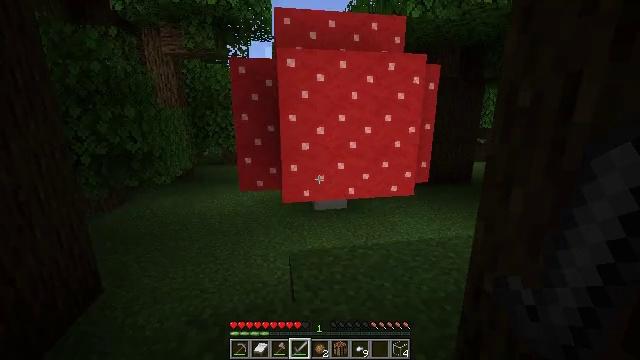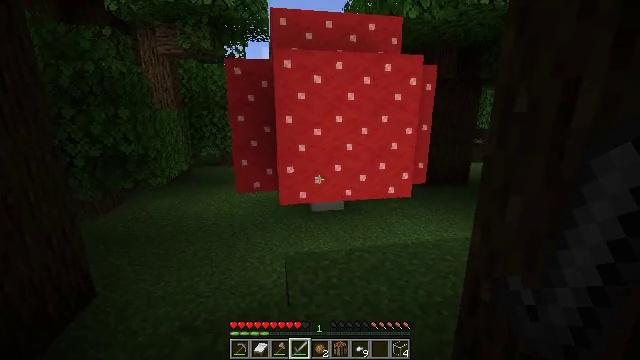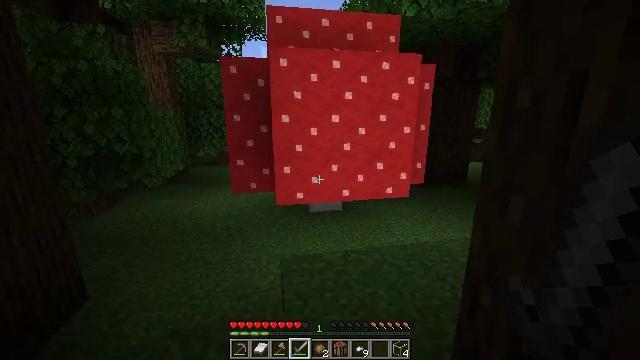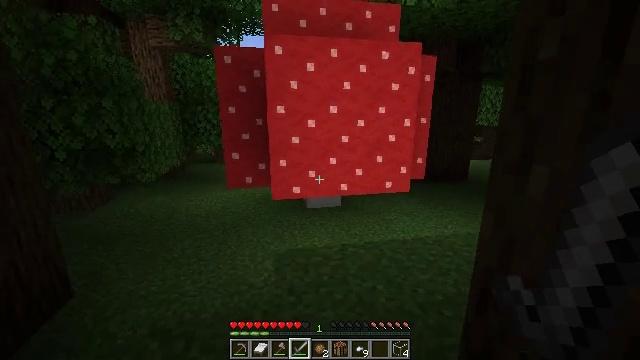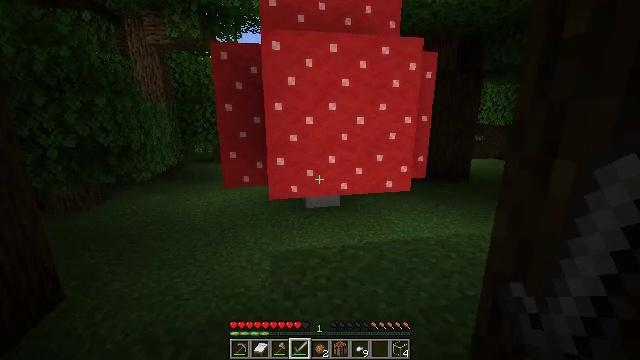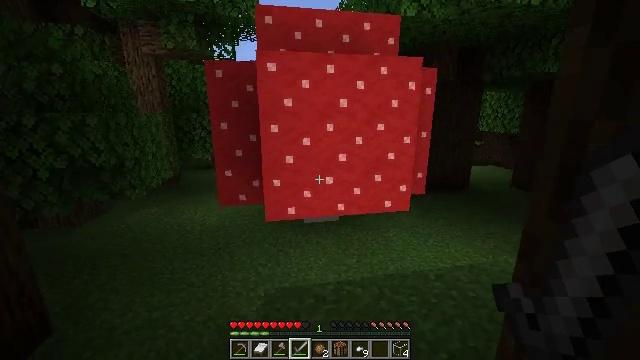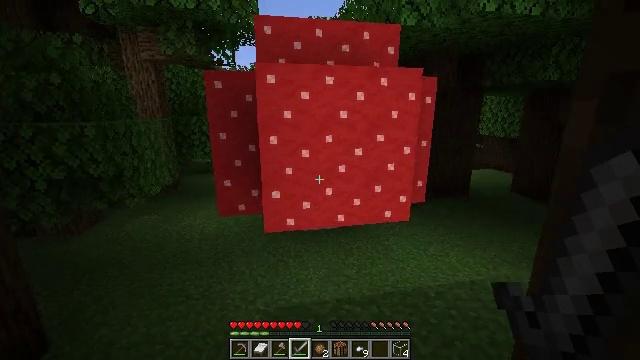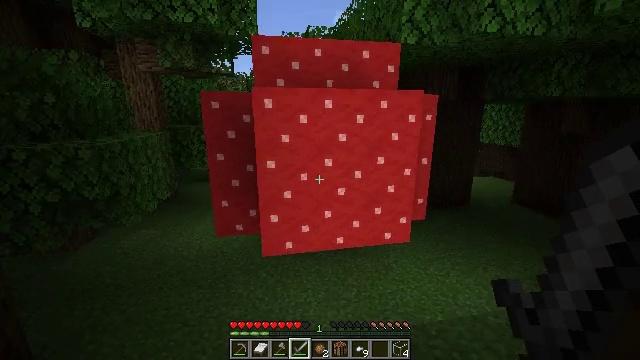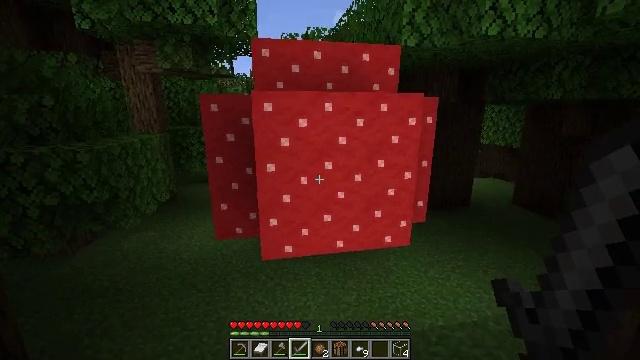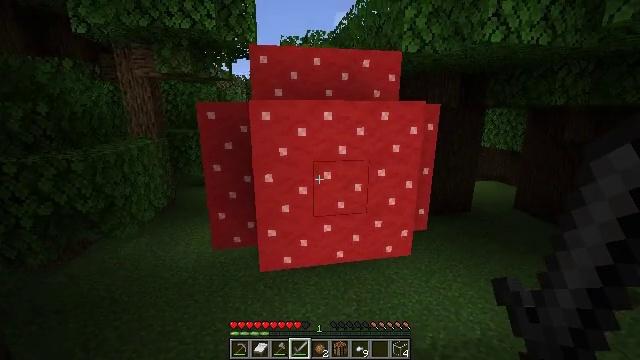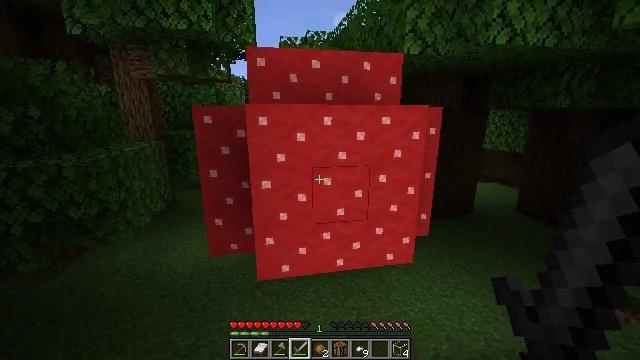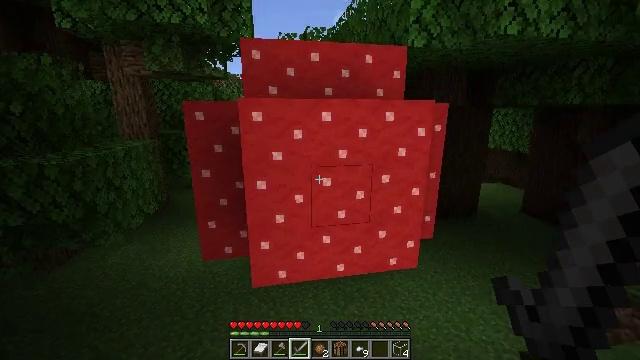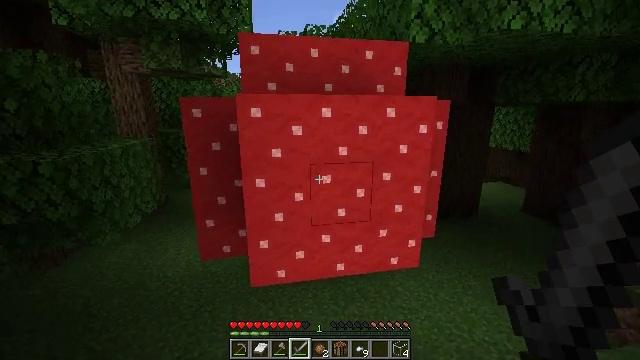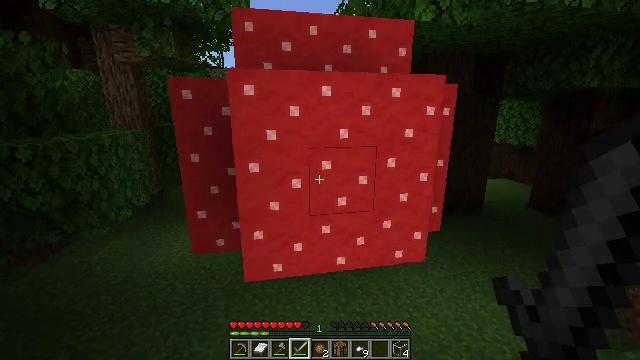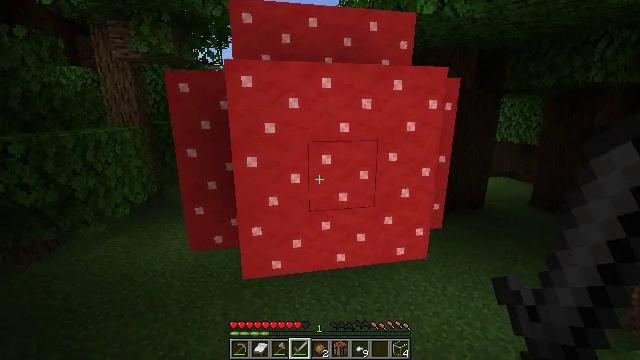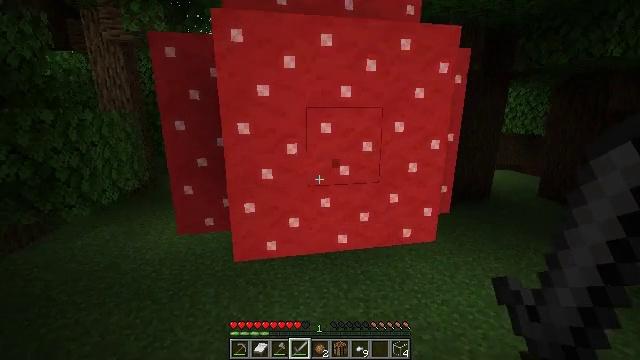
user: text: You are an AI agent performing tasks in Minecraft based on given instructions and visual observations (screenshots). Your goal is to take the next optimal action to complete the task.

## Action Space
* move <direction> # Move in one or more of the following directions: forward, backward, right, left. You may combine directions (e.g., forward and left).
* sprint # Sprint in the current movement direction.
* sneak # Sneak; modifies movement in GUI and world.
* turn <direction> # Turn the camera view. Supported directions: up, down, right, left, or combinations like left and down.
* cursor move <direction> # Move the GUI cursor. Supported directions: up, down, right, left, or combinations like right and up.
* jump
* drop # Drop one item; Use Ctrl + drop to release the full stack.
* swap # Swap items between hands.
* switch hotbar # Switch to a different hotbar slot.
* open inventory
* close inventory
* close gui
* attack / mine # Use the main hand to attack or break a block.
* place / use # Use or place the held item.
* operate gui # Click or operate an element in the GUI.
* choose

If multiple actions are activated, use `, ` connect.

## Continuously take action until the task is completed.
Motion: motion action
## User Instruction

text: Collect red mushroom blocks for building.
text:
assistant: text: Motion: move forward, jump
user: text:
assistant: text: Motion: move forward, jump
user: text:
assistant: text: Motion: move forward, jump
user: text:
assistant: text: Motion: move forward, jump
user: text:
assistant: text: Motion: move forward, jump
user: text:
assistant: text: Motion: move forward, jump
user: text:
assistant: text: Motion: move forward, jump
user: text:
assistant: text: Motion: move forward, jump
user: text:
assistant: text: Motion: move forward
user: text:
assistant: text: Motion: move forward
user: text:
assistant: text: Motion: move forward
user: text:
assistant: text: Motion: move forward
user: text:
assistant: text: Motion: move forward
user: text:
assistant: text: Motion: move forward
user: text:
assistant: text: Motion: move forward, attack / mine
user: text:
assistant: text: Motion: move forward, attack / mine
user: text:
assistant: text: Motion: move forward, attack / mine
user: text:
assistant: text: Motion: attack / mine
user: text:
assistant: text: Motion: attack / mine
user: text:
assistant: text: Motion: attack / mine
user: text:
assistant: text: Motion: attack / mine
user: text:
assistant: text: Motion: attack / mine
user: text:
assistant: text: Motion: attack / mine
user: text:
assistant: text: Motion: attack / mine
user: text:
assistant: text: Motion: attack / mine
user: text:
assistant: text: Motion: attack / mine
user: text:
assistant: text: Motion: attack / mine
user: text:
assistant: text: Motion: attack / mine
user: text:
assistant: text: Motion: attack / mine
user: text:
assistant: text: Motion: attack / mine